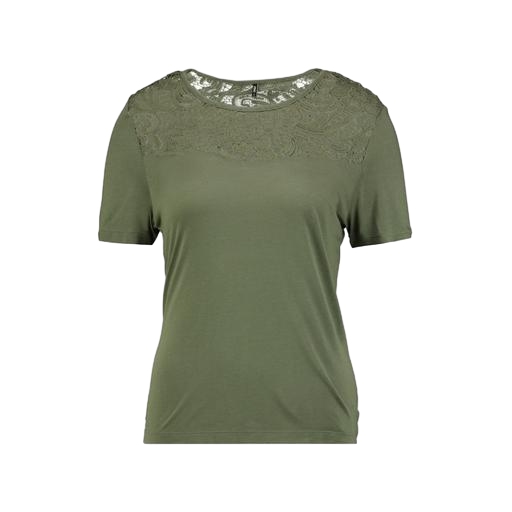
lace-yoke t-shirt, green exclusive lace tee, short-sleeve top only macy, white background